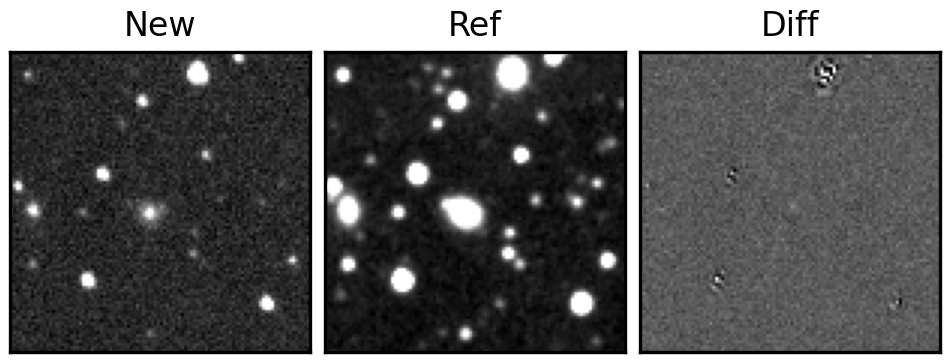
Label: real